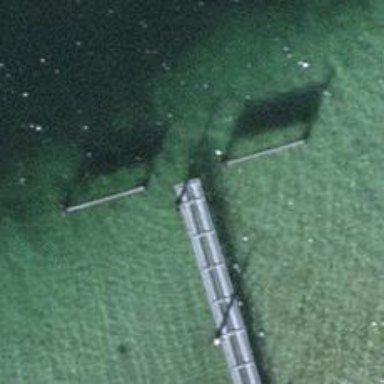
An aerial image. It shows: Man-made pier.